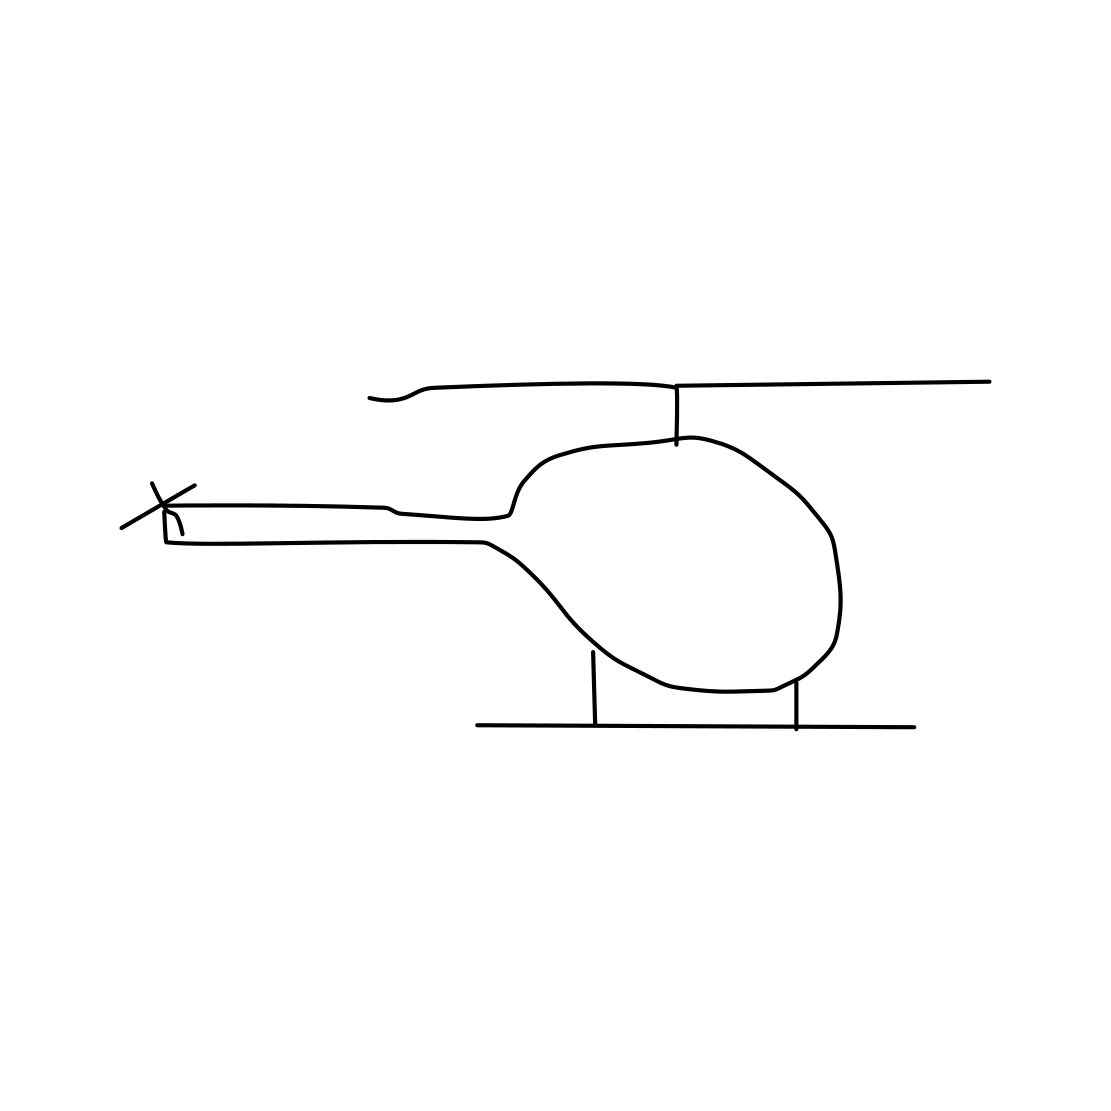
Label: helicopter